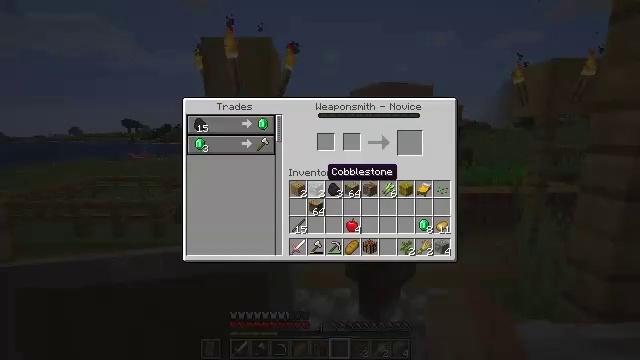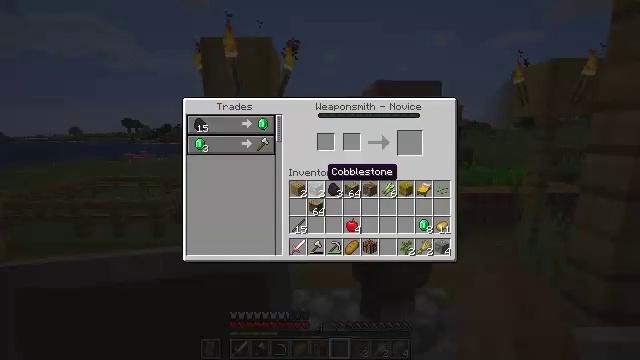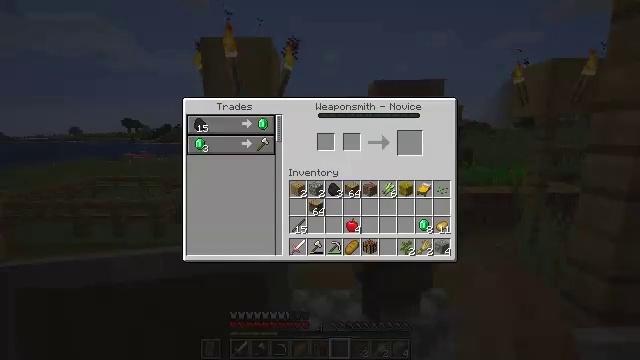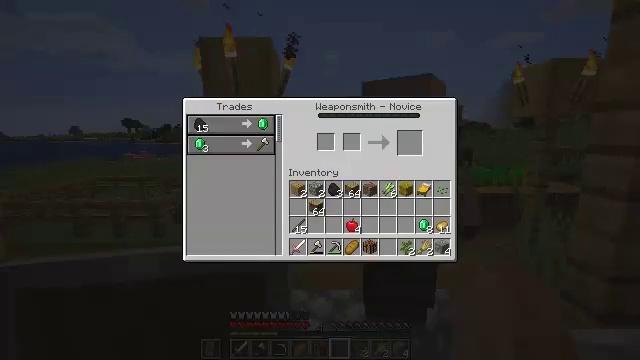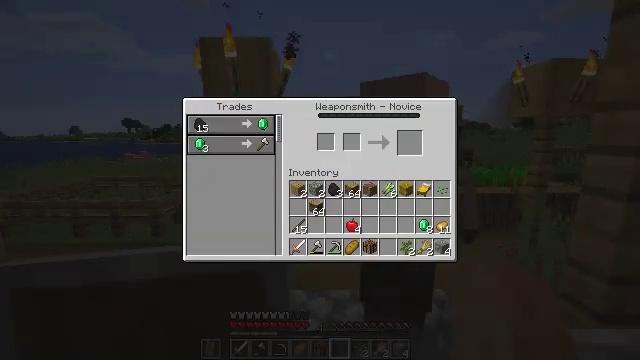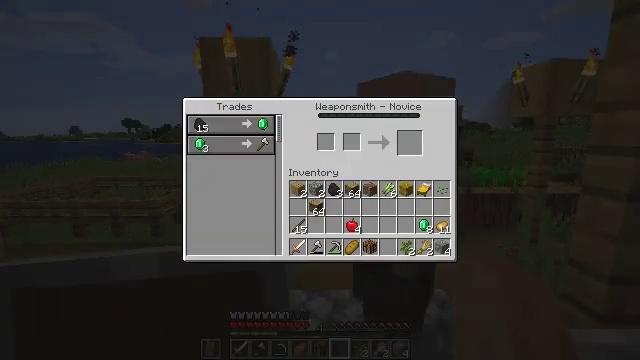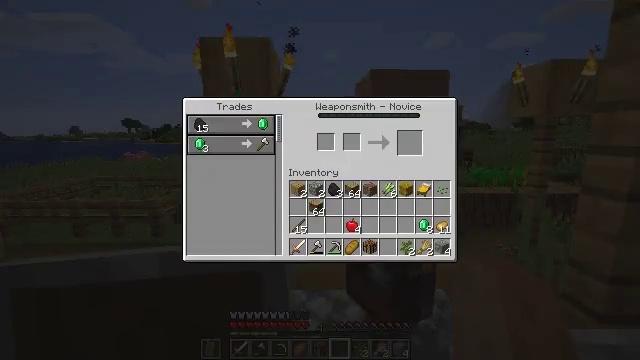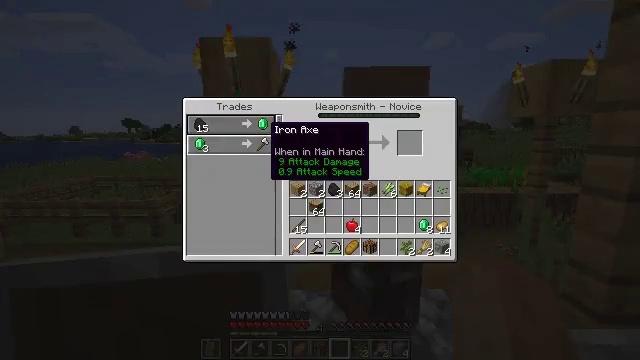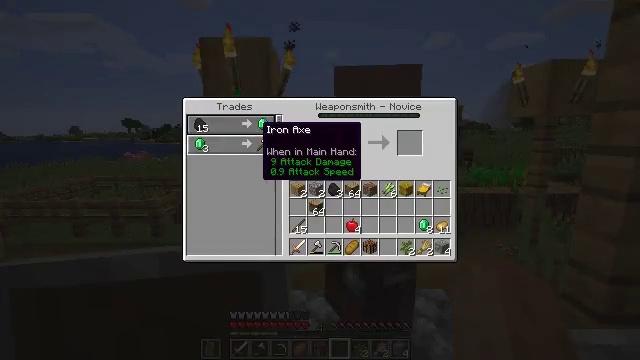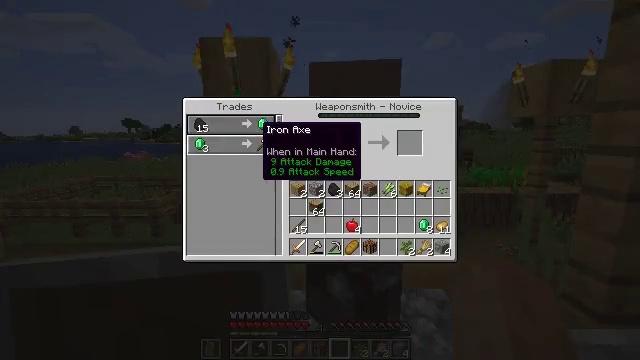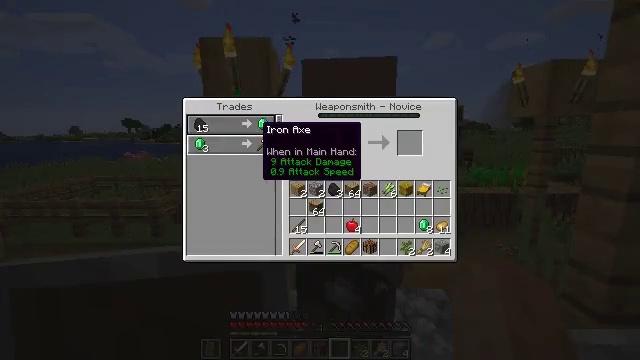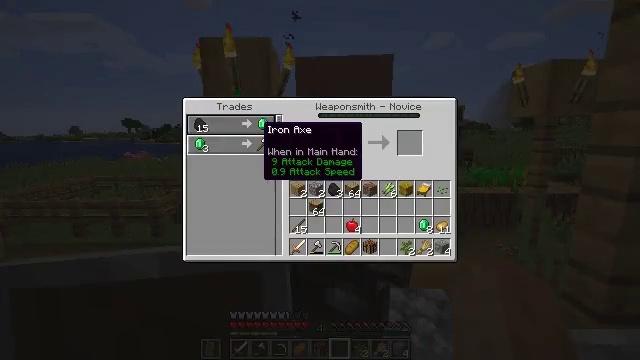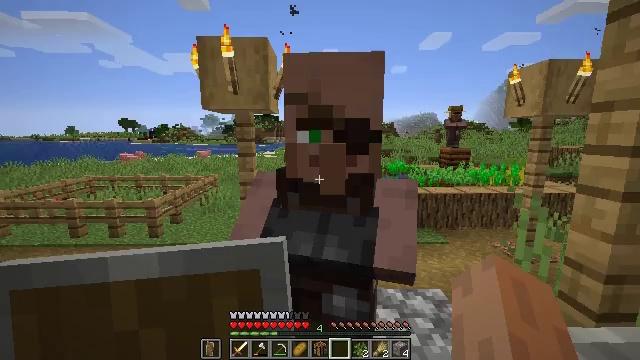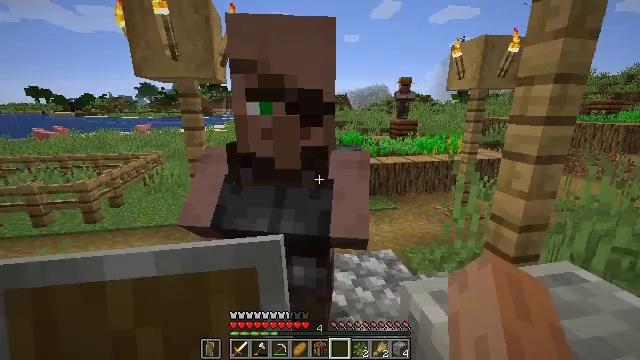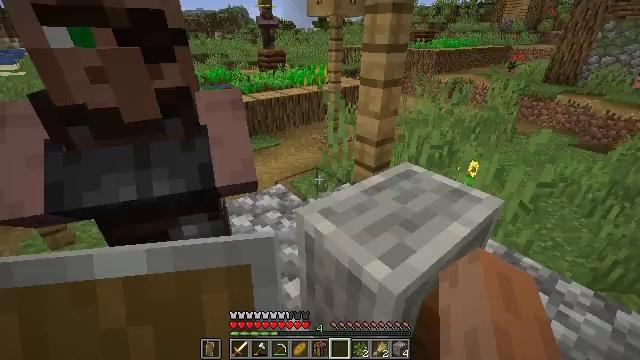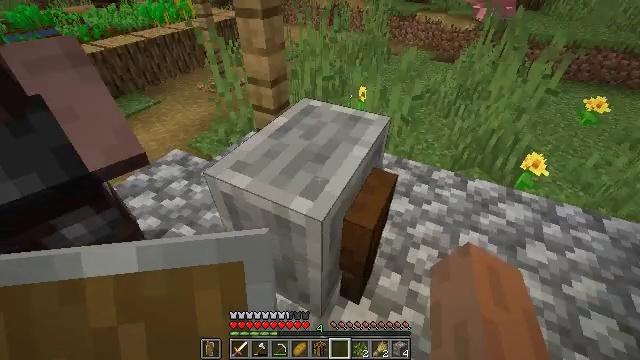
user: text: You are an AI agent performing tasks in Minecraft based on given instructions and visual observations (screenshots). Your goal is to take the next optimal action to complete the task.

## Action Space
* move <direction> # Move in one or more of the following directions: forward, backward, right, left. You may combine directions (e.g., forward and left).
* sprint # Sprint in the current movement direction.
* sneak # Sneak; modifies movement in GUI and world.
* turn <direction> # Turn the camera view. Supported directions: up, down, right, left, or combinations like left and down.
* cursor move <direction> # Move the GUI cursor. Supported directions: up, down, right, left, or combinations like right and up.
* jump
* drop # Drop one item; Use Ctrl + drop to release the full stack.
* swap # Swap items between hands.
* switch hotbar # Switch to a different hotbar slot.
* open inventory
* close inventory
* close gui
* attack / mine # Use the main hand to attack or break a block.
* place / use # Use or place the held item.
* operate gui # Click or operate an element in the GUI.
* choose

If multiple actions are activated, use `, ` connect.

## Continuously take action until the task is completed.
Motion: motion action
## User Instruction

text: Mine the grindstone block.
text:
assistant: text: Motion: no_op
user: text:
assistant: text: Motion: no_op
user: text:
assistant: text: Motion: cursor move up
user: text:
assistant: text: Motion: cursor move left and up
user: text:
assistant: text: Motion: cursor move left
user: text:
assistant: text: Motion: cursor move left and up
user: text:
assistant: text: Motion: cursor move left
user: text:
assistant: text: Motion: cursor move left
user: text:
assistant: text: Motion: no_op
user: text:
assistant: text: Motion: no_op
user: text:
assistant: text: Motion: no_op
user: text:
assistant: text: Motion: no_op
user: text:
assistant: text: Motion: turn right and down, close gui
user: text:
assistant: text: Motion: turn right and down, open inventory
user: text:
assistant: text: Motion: turn right and down
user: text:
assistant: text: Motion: turn right and down
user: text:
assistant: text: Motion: turn down
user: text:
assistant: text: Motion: switch to hotbar 3
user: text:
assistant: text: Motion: turn down, switch to hotbar 3
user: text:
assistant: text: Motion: switch to hotbar 3
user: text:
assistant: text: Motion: turn left and up
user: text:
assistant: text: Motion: turn left and up, attack / mine
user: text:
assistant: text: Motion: turn left and up, attack / mine
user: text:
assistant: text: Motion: turn left, attack / mine
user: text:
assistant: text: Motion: attack / mine
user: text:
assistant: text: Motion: sneak, attack / mine
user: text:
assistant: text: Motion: sneak, turn up, attack / mine
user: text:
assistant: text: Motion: sneak, turn up, attack / mine
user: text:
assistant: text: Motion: sneak, turn right and up, attack / mine
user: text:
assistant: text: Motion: sneak, attack / mine